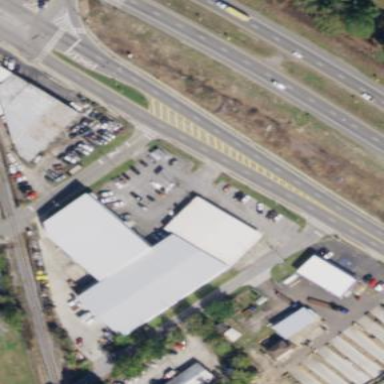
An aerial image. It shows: Commercial building.